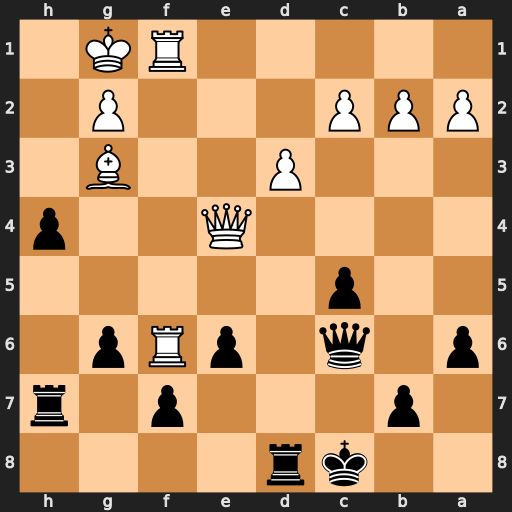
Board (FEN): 2kr4/1p3p1r/p1q1pRp1/2p5/4Q2p/3P2B1/PPP3P1/5RK1
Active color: b
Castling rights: -
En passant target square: -
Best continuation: Qxe4 dxe4 hxg3